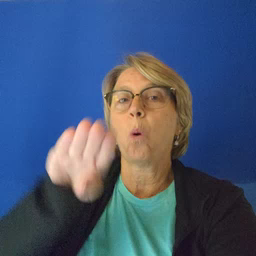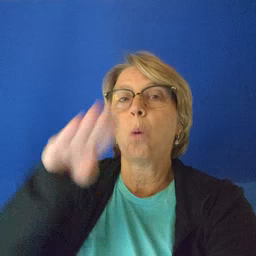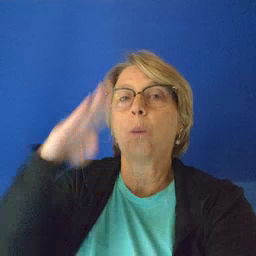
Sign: open